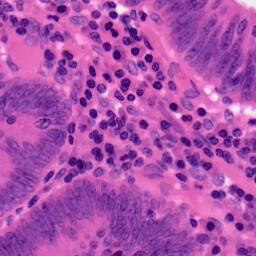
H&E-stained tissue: Colon